Question: I have a default ListView that i have added my custom views for the list items, but the buttons inside of these views are not clickable most of the time. I output a Log.v when the button receives a click event, but i have to tap the button almost a dozen times before it will register the click.
The other problem related tot his that i am having is that when the button is pressed i want an animation to happen revealing a menu sliding out from beneath it. At the moment i have tried several different methods like making a custom class for the views versus just using a layout inflater to get the relativeLayout object for the view, but nothing is working properly. I have even tried using 'listview.getAdapter().notifyDataSetChanged();' but that only has a pop-into-place for the extended view when i want an animation.
I have searched everywhere and it seems like the only possible solutions are to either rewrite my own custom listview or to use a linearlayout with a scrollview. The latter seems easier but i dont think it is nearly as optimized as the listview is.
Any suggestions would be greatly appreciated, if you need to see some code, please let me know...
Thanks!
UPDATE:
the 'getView()' contains this:
'''
Holder hold;
convertView = friends.get(position);
hold = new Holder();
hold.pos = position;
convertView.setTag(hold);
return convertView;
'''
basically i pass an 'ArrayList<RelativeLayout>', at the moment, to the Adapter so that i dont have to create a new view each time and so that the animation will stay animated when i scroll down...
inside the 'OnCreate()' for this activity i set that 'ArrayList<RelativeLayout>' with this next code, but this is only temporary as i plan to use another method later, like an Async task or something so that this view contains some data...
'''
RelativeLayout temp;
for(int i=0; i<30; i++){
temp = (RelativeLayout) inflater.inflate(R.layout.list_item, null);
final LinearLayout extraListItemInfo = (LinearLayout) temp.findViewById(R.id.extraListItemInfo);
Button infoBtn = (Button) temp.findViewById(R.id.infoBtn);
infoBtn.setOnClickListener(new OnClickListener(){
@Override
public void onClick(View v) {
Log.v("ListItem", "Button has been clicked... ");
extraListItemInfo .setVisibility(View.VISIBLE);
ExpandAnimation closeAnim = new ExpandAnimation(extraListItemInfo , animHeight);
closeAnim.setDuration(750);
closeAnim.setFillAfter(true);
if(extraListItemInfo .getTag() == null || !extraListItemInfo .getTag().equals("expanded")){
extraListItemInfo .getLayoutParams().height = 0;
friendInfoList.startAnimation(closeAnim.expand());
extraListItemInfo .setTag("expanded");
}else if(extraListItemInfo .getTag().equals("expanded")){
extraListItemInfo .startAnimation(closeAnim.collapse());
extraListItemInfo .setTag("closed");
}
//((BaseAdapter) listview.getAdapter()).notifyDataSetChanged(); i tried it here once but then left it
//as the only action inside the listview's onitemclick()
}
});
listItems.add(temp);
}
'''
this is the list item that i am using:
'''
<?xml version="1.0" encoding="utf-8"?>
<RelativeLayout xmlns:android="http://schemas.android.com/apk/res/android"
android:layout_width="fill_parent"
android:layout_height="wrap_content"
android:background="@color/darkgrey"
android:paddingBottom="5dp" >
<LinearLayout
android:id="@+id/extraListItemInfo "
android:layout_width="match_parent"
android:layout_height="wrap_content"
android:layout_below="@+id/listItemInfo"
android:layout_marginLeft="10dp"
android:layout_marginRight="10dp"
android:layout_marginTop="-10dp"
android:background="@color/grey"
android:orientation="vertical"
android:visibility="gone" >
<RelativeLayout
android:id="@+id/RelativeLayout04"
android:layout_width="match_parent"
android:layout_height="@dimen/activity_list_height"
android:layout_marginTop="5dp" >
<ImageView
android:id="@+id/ImageView04"
android:layout_width="wrap_content"
android:layout_height="25dp"
android:layout_margin="5dp"
android:src="@drawable/logo_d" />
<TextView
android:id="@+id/TextView04"
android:layout_width="wrap_content"
android:layout_height="wrap_content"
android:layout_centerVertical="true"
android:layout_toRightOf="@+id/ImageView04"
android:text="TextView"
android:textColor="@color/black"
android:textSize="17dp" />
</RelativeLayout>
<RelativeLayout
android:id="@+id/RelativeLayout03"
android:layout_width="match_parent"
android:layout_height="@dimen/activity_list_height" >
<ImageView
android:id="@+id/ImageView03"
android:layout_width="wrap_content"
android:layout_height="25dp"
android:layout_margin="5dp"
android:src="@drawable/logo_d" />
<TextView
android:id="@+id/TextView03"
android:layout_width="wrap_content"
android:layout_height="wrap_content"
android:layout_centerVertical="true"
android:layout_toRightOf="@+id/ImageView03"
android:text="TextView"
android:textColor="@color/black"
android:textSize="17dp" />
</RelativeLayout>
<RelativeLayout
android:id="@+id/RelativeLayout02"
android:layout_width="match_parent"
android:layout_height="@dimen/activity_list_height" >
<ImageView
android:id="@+id/ImageView02"
android:layout_width="wrap_content"
android:layout_height="25dp"
android:layout_margin="5dp"
android:src="@drawable/logo_d" />
<TextView
android:id="@+id/TextView02"
android:layout_width="wrap_content"
android:layout_height="wrap_content"
android:layout_centerVertical="true"
android:layout_toRightOf="@+id/ImageView02"
android:text="TextView"
android:textColor="@color/black"
android:textSize="17dp" />
</RelativeLayout>
<RelativeLayout
android:id="@+id/relativeLayout1"
android:layout_width="match_parent"
android:layout_height="@dimen/activity_list_height" >
<ImageView
android:id="@+id/imageView1"
android:layout_width="wrap_content"
android:layout_height="25dp"
android:layout_margin="5dp"
android:src="@drawable/logo_d" />
<TextView
android:id="@+id/textView1"
android:layout_width="wrap_content"
android:layout_height="wrap_content"
android:layout_centerVertical="true"
android:layout_toRightOf="@id/imageView1"
android:text="TextView"
android:textColor="@color/black"
android:textSize="17dp" />
</RelativeLayout>
<RelativeLayout
android:id="@+id/RelativeLayout01"
android:layout_width="match_parent"
android:layout_height="@dimen/activity_list_height">
<ImageView
android:id="@+id/ImageView01"
android:layout_width="wrap_content"
android:layout_height="25dp"
android:layout_margin="5dp"
android:src="@drawable/logo_d" />
<TextView
android:id="@+id/TextView01"
android:layout_width="wrap_content"
android:layout_height="wrap_content"
android:layout_centerVertical="true"
android:layout_toRightOf="@+id/ImageView01"
android:text="TextView"
android:textColor="@color/black"
android:textSize="17dp" />
</RelativeLayout>
</LinearLayout>
<RelativeLayout
android:id="@+id/listItemInfo"
android:layout_width="wrap_content"
android:layout_height="95dp"
android:background="@drawable/friend_cell_background2x"
android:clickable="true" >
<RelativeLayout
android:id="@+id/leftLayout"
android:layout_width="90dp"
android:layout_height="match_parent" >
<ImageView
android:id="@+id/imgCompany"
android:layout_width="60dp"
android:layout_height="50dp"
android:layout_centerHorizontal="true"
android:layout_marginLeft="10dp"
android:layout_marginTop="10dp"
android:scaleType="centerInside"
android:src="@drawable/user2x" />
<ImageView
android:id="@+id/imageView2"
android:layout_width="40dp"
android:layout_height="40dp"
android:layout_alignParentBottom="true"
android:layout_centerHorizontal="true"
android:scaleType="fitXY"
android:src="@drawable/online_indicator2s" />
</RelativeLayout>
<LinearLayout
android:id="@+id/linearLayout1"
android:layout_width="wrap_content"
android:layout_height="50dp"
android:layout_marginTop="5dp"
android:layout_toRightOf="@+id/leftLayout"
android:background="@android:color/transparent"
android:gravity="left|center"
android:orientation="vertical"
android:paddingLeft="5dp" >
<TextView
android:id="@+id/lblCompanyName"
android:layout_width="wrap_content"
android:layout_height="wrap_content"
android:text="Contact Name"
android:textColor="@color/white"
android:textSize="18dp"
android:textStyle="bold" >
</TextView>
<TextView
android:id="@+id/lblReawrdDesc"
android:layout_width="wrap_content"
android:layout_height="wrap_content"
android:text="Last Played Offer"
android:textColor="@color/white"
android:textSize="17dp" >
</TextView>
</LinearLayout>
<ImageView
android:id="@+id/imageView4"
android:layout_width="40dp"
android:layout_height="40dp"
android:layout_alignParentRight="true"
android:layout_alignParentTop="true"
android:layout_marginRight="5dp"
android:src="@drawable/facebook_btn2x" />
<Button
android:id="@+id/infoBtn"
style="?android:attr/buttonStyleSmall"
android:layout_width="40dp"
android:layout_height="40dp"
android:layout_alignParentBottom="true"
android:layout_alignRight="@+id/imageView4"
android:background="@drawable/info_btn2x"
android:clickable="true" />
<TextView
android:id="@+id/textView2"
android:layout_width="wrap_content"
android:layout_height="wrap_content"
android:layout_alignParentBottom="true"
android:layout_marginBottom="13dp"
android:layout_toLeftOf="@+id/infoBtn"
android:text="Follows 30+"
android:textColor="@color/white"
android:textSize="11dp" />
<Button
android:id="@+id/button1"
style="?android:attr/buttonStyleSmall"
android:layout_width="75dp"
android:layout_height="20dp"
android:layout_alignParentBottom="true"
android:layout_marginBottom="10dp"
android:layout_marginRight="10dp"
android:layout_toLeftOf="@+id/textView2"
android:background="@drawable/fan_btn2x"
android:text="Fans 30+"
android:textColor="@color/white"
android:textSize="11dp" />
<ImageView
android:id="@+id/imageView5"
android:layout_width="40dp"
android:layout_height="40dp"
android:layout_alignParentTop="true"
android:layout_toLeftOf="@+id/imageView4"
android:src="@drawable/google_btn2x" />
</RelativeLayout>
</RelativeLayout>
'''
sorry for any layout problems that may make things difficult to read... but i hope this helps you guys to understand my problem... Thanks
UPDATE 2:
All of these answers have been helpful in some way, but i think the main issue that i must first fix is why the buttons do not receive click events until i have first scrolled away from that listItem, then back to it, then clicked the button again... If someone can help find a solution to THAT i that everything else will be much easier to solve...
Thanks...
A screenshot as requested, but remember that this shot was taken on a samsung galaxy tab 10.1 and due to me using the same layout for this larger screen, it looks much different from what it does on the phone i usually test with (Motorola droid x that isnt rooted and cant take screenshots...)

Another Update:
I managed to get the clicking and animation working nicely by Extending ArrayAdapter instead of base adapter. Sadly i am still experiencing problems as only the bottom half of the list is clickable. The top half of the list still behaves as before with the very glitchy click events... Any ideas as to what is happening this time? Thanks...
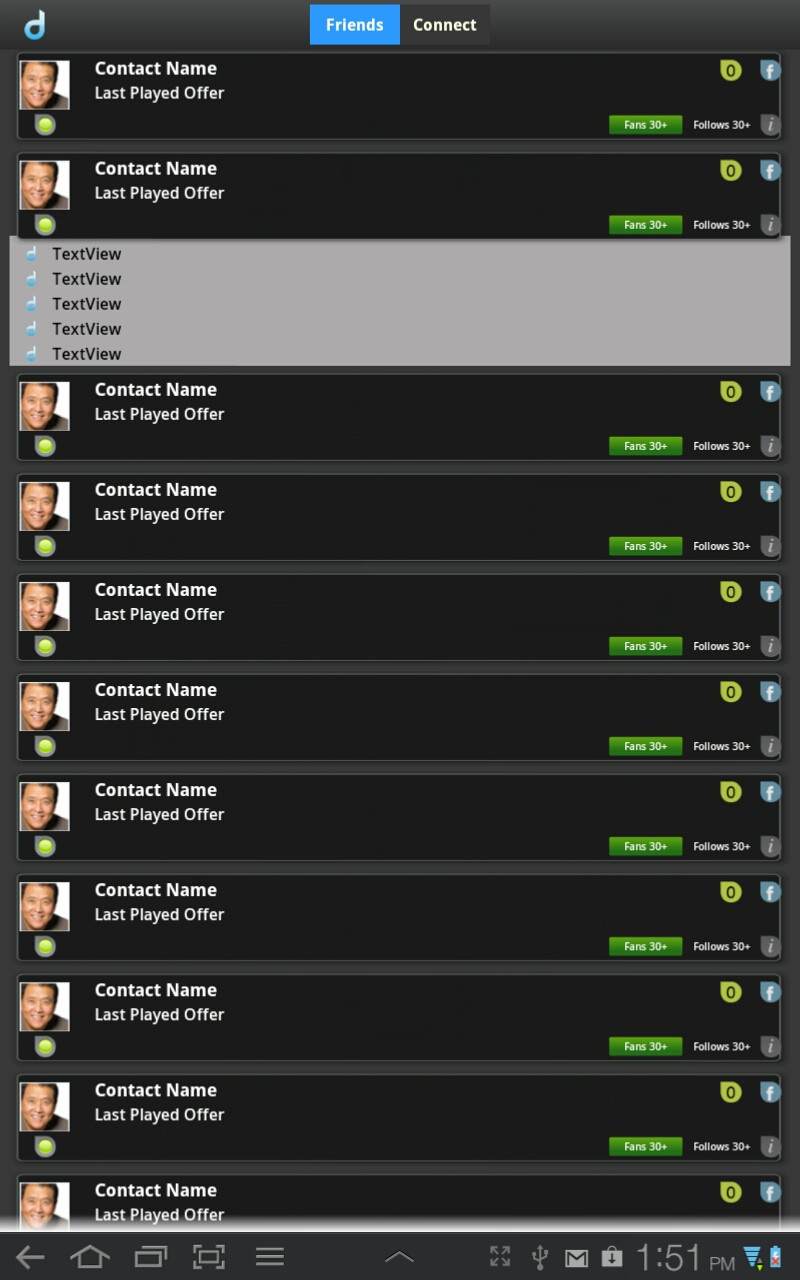
Answer: Well this isn't really an answer, but after rewriting this a few times I managed to fix it so that it functions exactly the way I wanted.
This time I left all of the data separate from each view and had each list item be a custom class inheriting 'RelativeLayout' and also implementing its own 'OnClickListener' for its specific 'infoBtn'.
My adapter now simply extends ArrayAdapter<> and overrides this 'getView()' method:
'''
public View getView(int position, View convertView, ViewGroup parent) {
if(convertView != null && (convertView instanceof FriendListItem2))
((FriendListItem2) convertView).setFriendInfo(friends.get(position));
else
convertView = new FriendListItem2(getContext(), friends.get(position));
return convertView;
}
'''
Finally, in the main activity for this page I simply set the 'ListView' with an adapter that I passed the data to.
This is all much cleaner than I had before and I wish it hadn't taken several rewrites of the code to get it right. Hopefully someone can benefit from this, though I still have no clue why I was getting a problem before.
Thanks for all previous suggestions.